Aerial crown-view tile of a tropical tree (Barro Colorado Island, Panama), acquired 20250715:
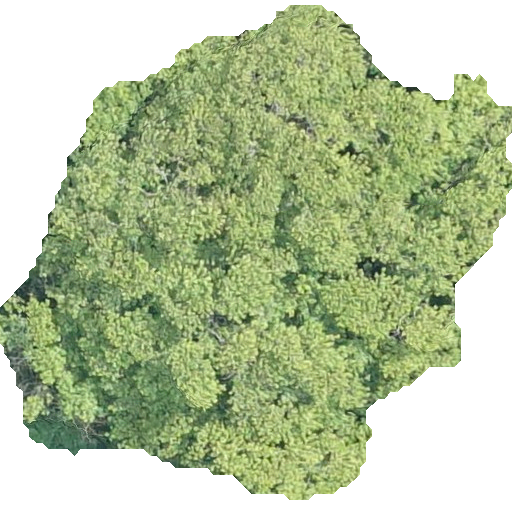
Species: Luehea seemannii
GBIF accepted scientific name: Luehea seemannii
Crown area: 253.628 m²